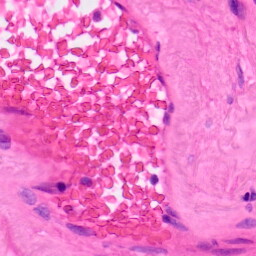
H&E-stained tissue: Lung